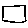
Label: square